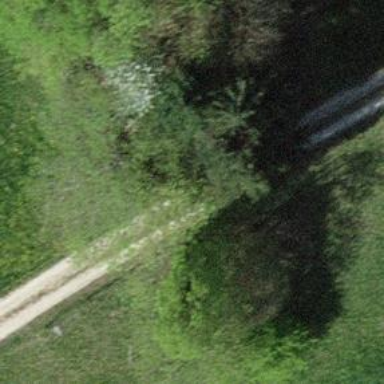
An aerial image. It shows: Culvert tunnel.